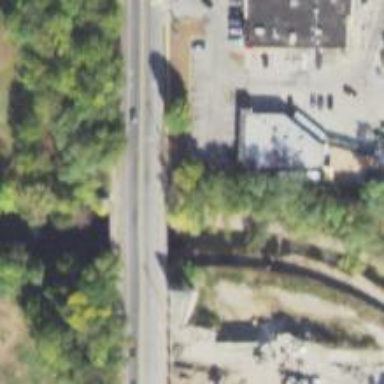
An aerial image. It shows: Footway on bridge.